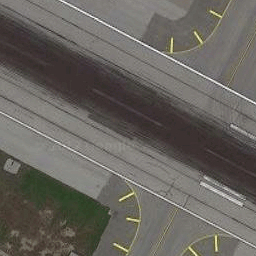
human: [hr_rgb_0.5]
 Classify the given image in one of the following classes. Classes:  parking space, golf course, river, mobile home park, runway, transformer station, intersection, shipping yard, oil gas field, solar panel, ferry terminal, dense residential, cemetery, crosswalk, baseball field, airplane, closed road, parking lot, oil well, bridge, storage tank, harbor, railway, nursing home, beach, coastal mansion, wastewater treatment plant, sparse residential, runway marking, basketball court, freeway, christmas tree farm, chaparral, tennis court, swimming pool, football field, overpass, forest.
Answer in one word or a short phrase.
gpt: runway